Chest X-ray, PA view. Patient: 39 years old, sex F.
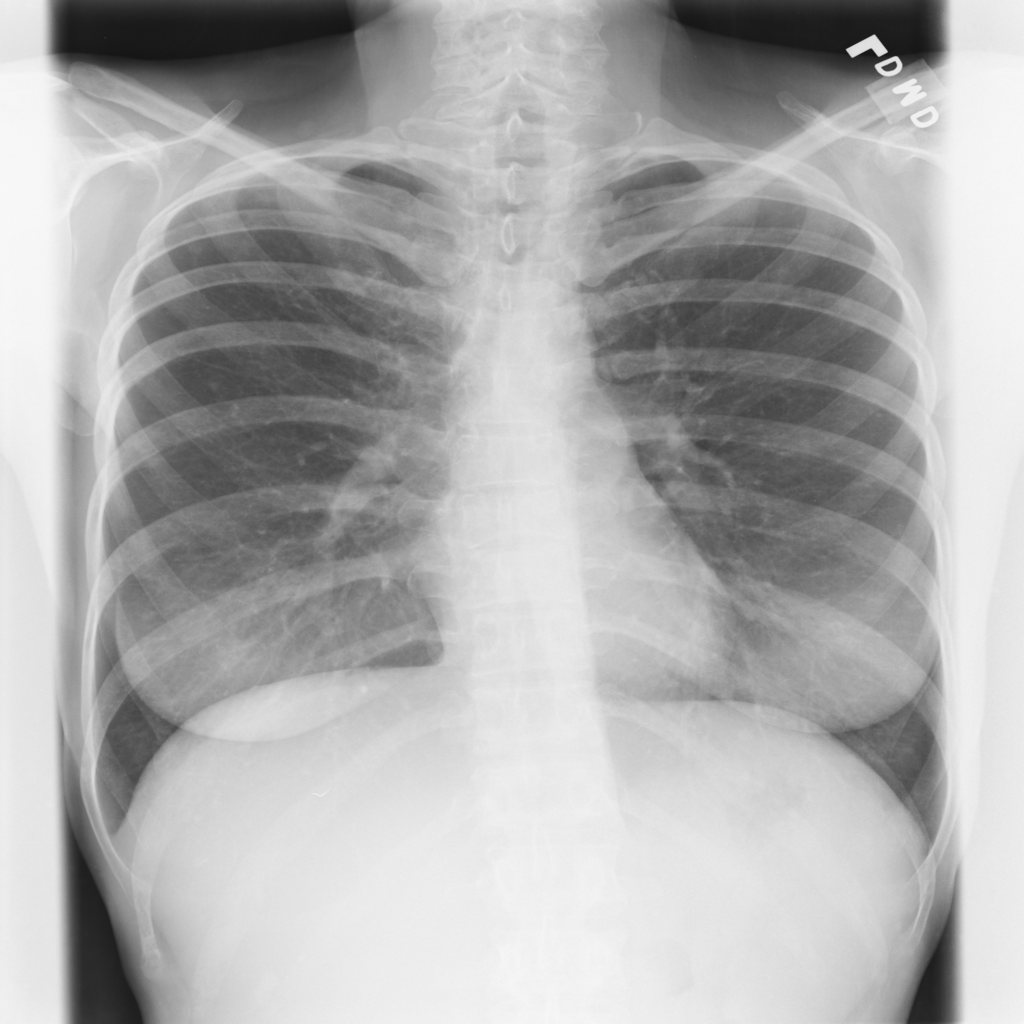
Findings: No Finding